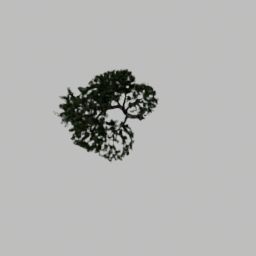
Label: nature